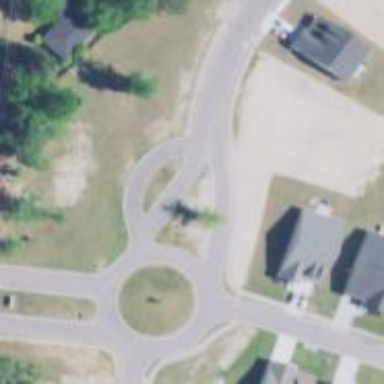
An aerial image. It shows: Residential road.